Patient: sex F, age 46
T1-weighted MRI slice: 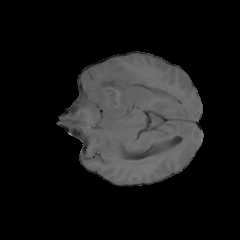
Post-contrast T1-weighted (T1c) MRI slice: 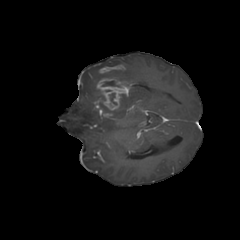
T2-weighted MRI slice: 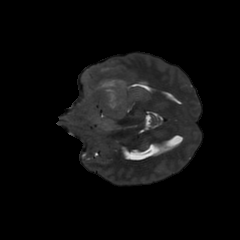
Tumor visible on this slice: yes
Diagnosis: Glioblastoma, IDH-wildtype
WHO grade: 4